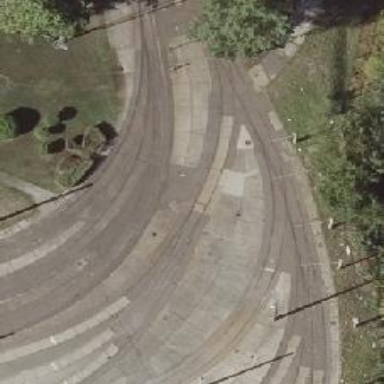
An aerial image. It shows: Railway switch.